Question: As far as I know, Rails3 can the caching of images, javascripts, and style documents by appending a "?ID" string on the end of the filename, such as in: /stylesheets/normalize.css?<PHONE>.
However, if I use firebug to check my page's loading, here is what appears:

I am using RoR3 on Heroku, working on a Cedar Stack.
How can I manipulate the expiration time of the images/stylesheets/javacripts that are sent? Currently, they seem to expire in the moment they are sent, which is kind of non-sense. I am facing difficulties on accomplishing this on Heroku, operating on a Cedar Stack.
Thanks very much.
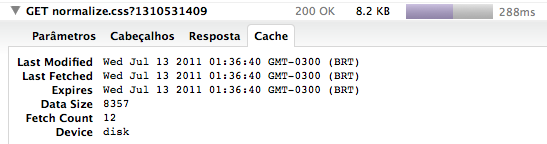
Answer: I recommend you use <URL> which may help page load times and will reduce your slug size.